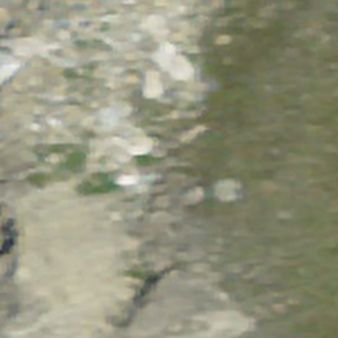
Label: other